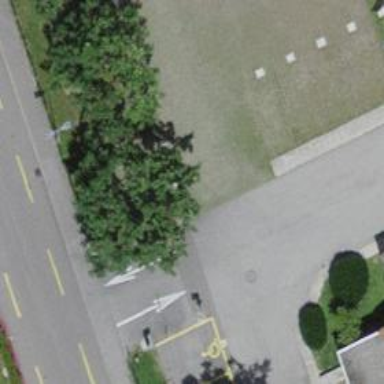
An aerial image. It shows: Bicycle rental service.